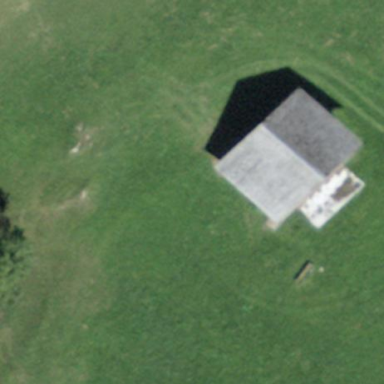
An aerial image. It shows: Rural barn.